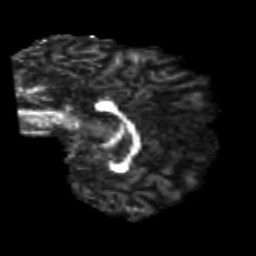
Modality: FA
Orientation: sagittal
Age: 21
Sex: male
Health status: healthy
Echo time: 0.074 s